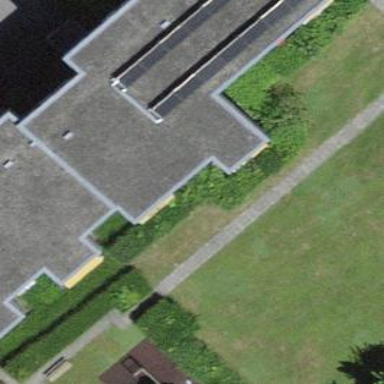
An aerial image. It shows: Flat-roofed residential building.